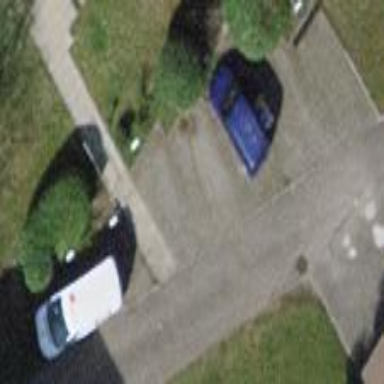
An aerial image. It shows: Street-side parking area.